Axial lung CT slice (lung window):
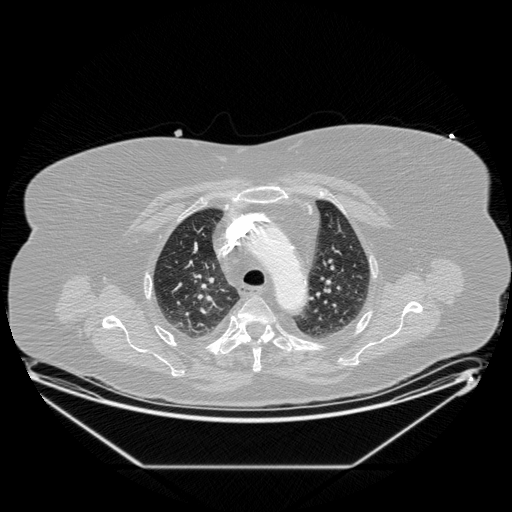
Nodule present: no